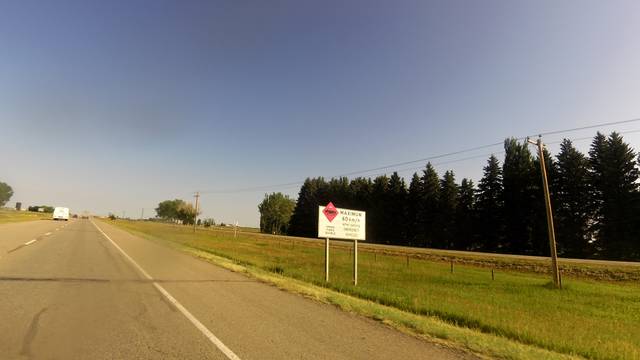
Region: Canada
Coordinates: 50.603, -111.92